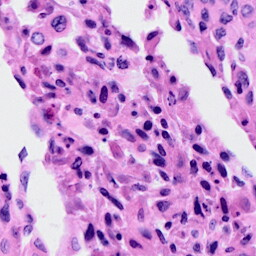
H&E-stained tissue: Cervix